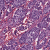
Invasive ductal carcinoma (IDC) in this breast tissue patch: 1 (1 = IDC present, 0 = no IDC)